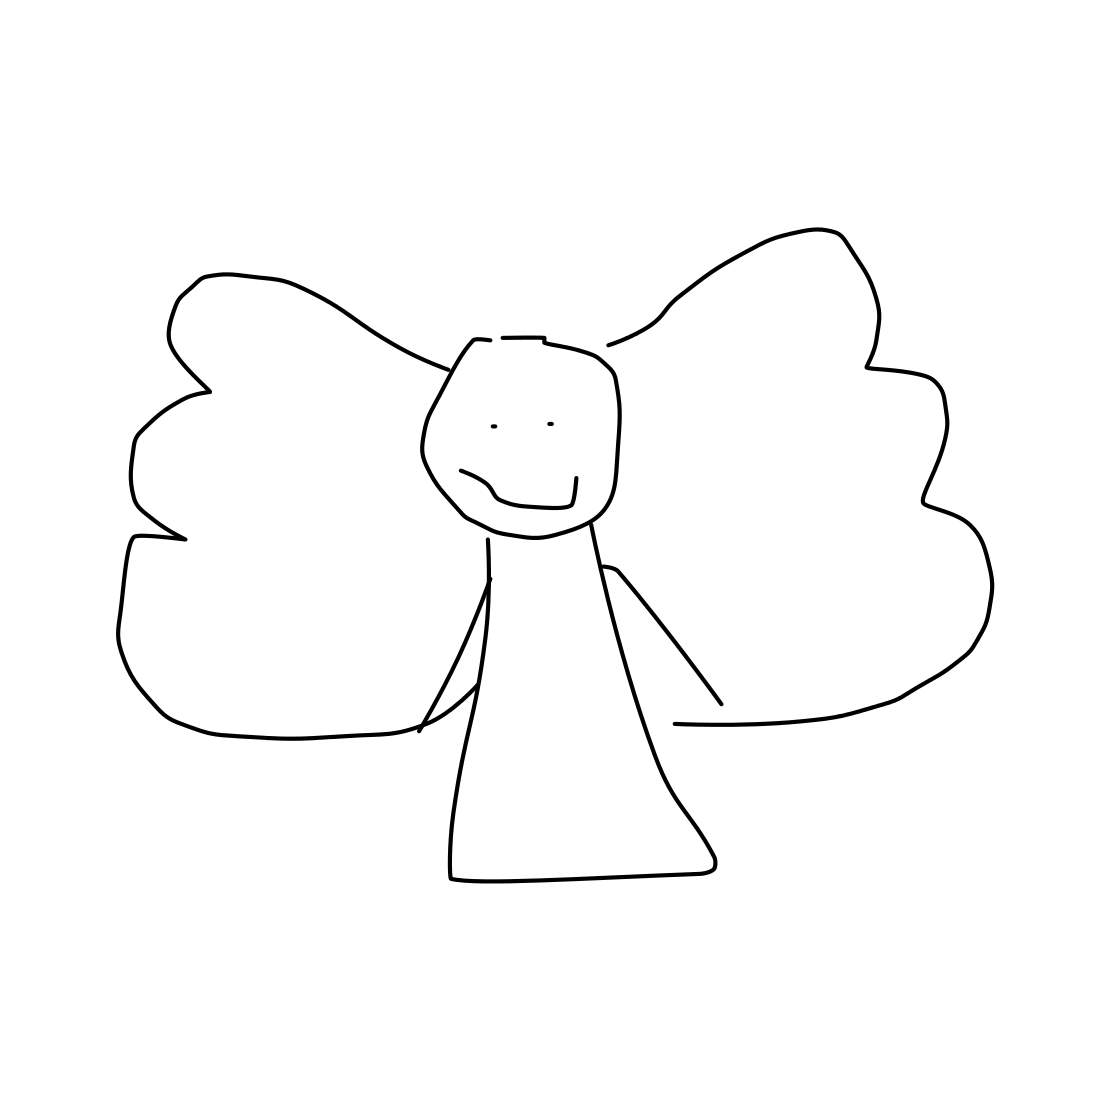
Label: angel